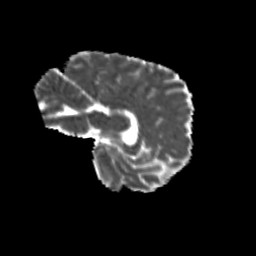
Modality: MD
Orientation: sagittal
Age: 12
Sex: male
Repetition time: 9.5 s
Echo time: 0.089 s